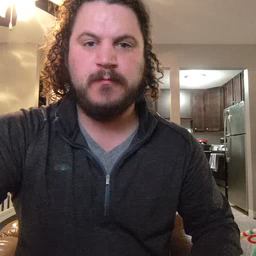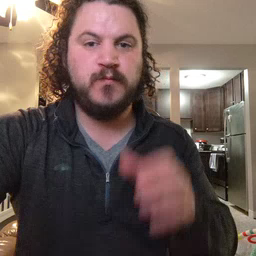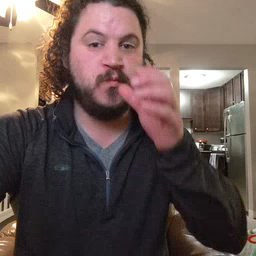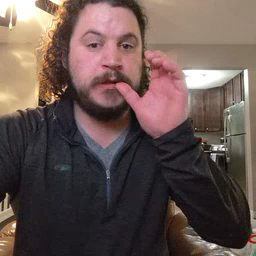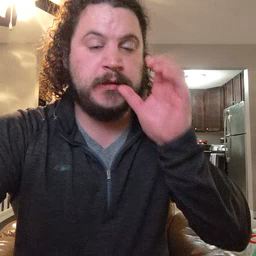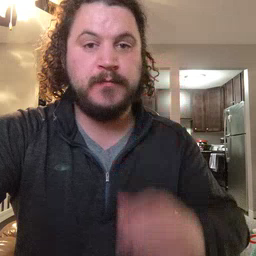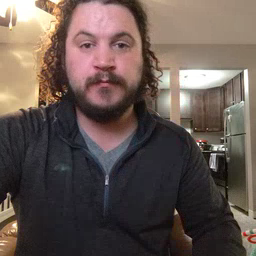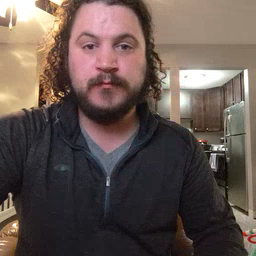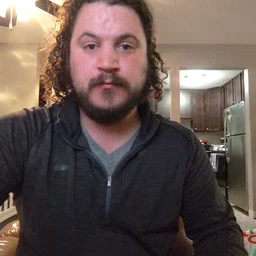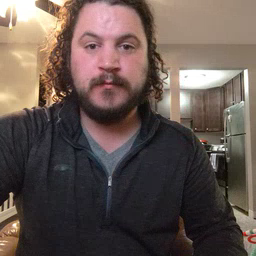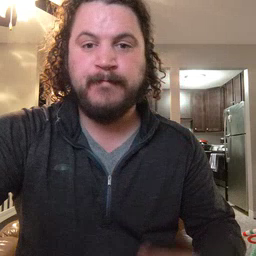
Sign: drink